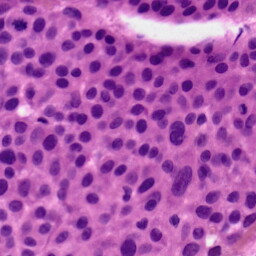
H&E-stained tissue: Skin